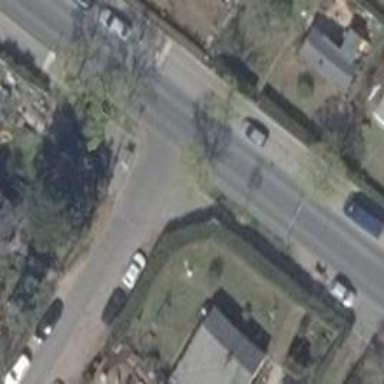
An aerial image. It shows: Residential road.